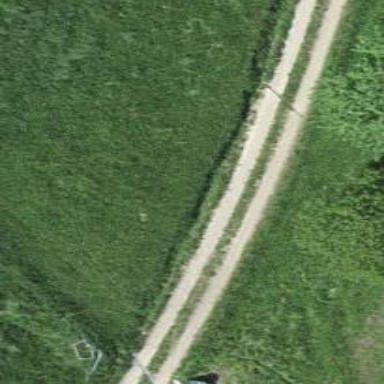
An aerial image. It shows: Track with paving stones surface of grade 2.